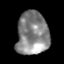
Tissue: skin
Cell type: Epithelial cells
Senescence score: 0.2491
Nuclear area (px): 1352
Mean DAPI intensity: 134.593